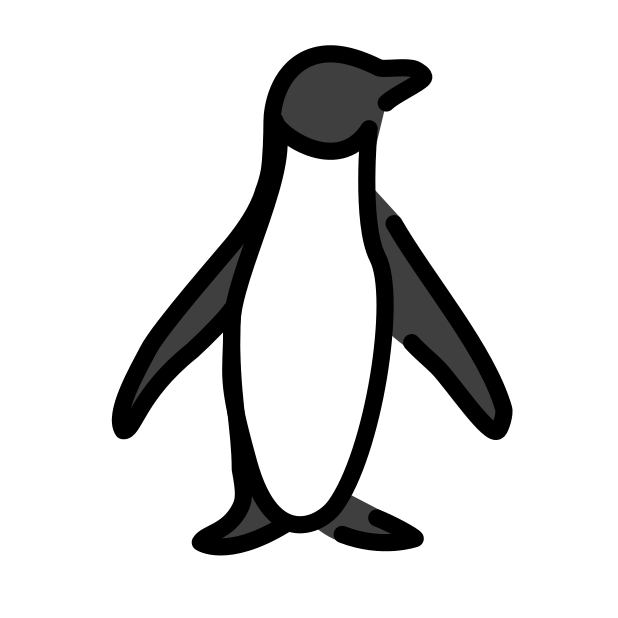
Emoji: 🐧
Name: penguin
Unicode: 0x1f427